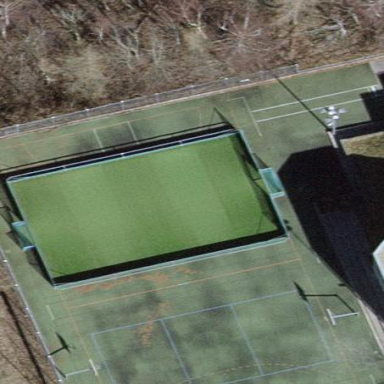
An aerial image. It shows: Athletics pitch used for leisure sports activities.